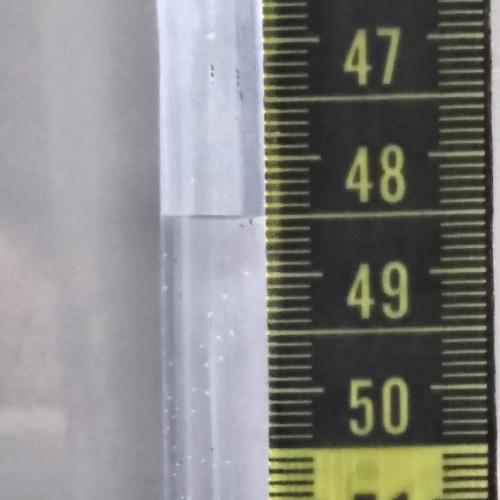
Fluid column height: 48.5 cm